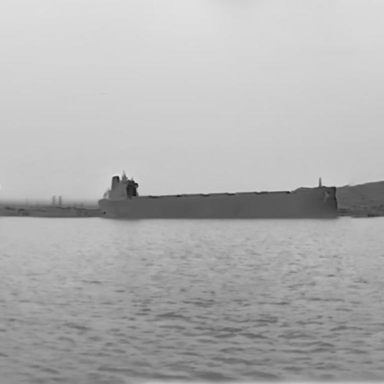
There is a fishing_boat in the infrared image.